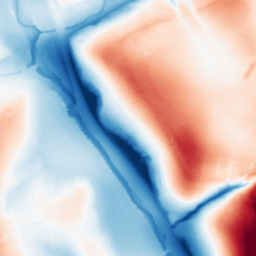
Category: classical
Decomposition family: gaussian_anisotropic
Decomposition parameters: sigma_x: 50
sigma_y: 10
Upsampling method: bicubic_16x
Upsampling parameters: scale: 16
Upsampling scale: 16